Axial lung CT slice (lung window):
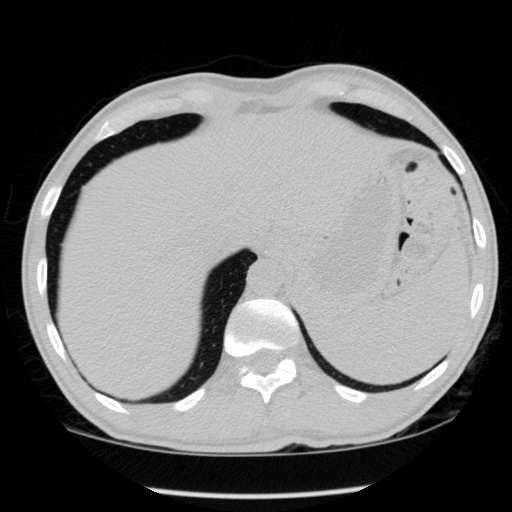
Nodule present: no